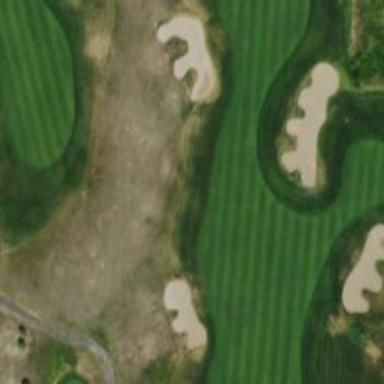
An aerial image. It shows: Golf hole.